Question: I'm using a view-based table view and don't want it to draw NSTextFields with white text color when it is selected.
I was not able to find a working solution. So any help is very appreciated.
Here is my problem:

I want the "Selection is white" text also be drawn in the default text color.
So far I figured out that
- 'tableView:viewForTableColumn:item:'- 'NSTextField'- 'NSTableView''selectionHighlightStyle''NSTableViewSelectionHighlightStyleNone''NSTableRowView''NSTableViewSelectionHighlightStyleNone'-
I couldn't figure out 'how' the text field gets the white color. I have overridden 'setTextColor:' and realized that it is never called when selection is changed. So I guess an NSAttributedString is built somewhere inside the NSTableView drawing/selecting routine.
Any help is very much appreciated.
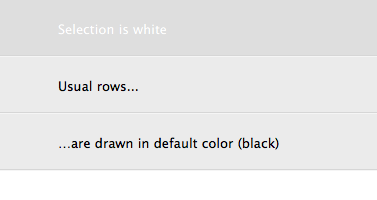
Answer: I found the answer. I had to subclass 'NSTableCellView' and override 'setBackgroundStyle:'. That's all!
'''
- (void)setBackgroundStyle:(NSBackgroundStyle)backgroundStyle {
[super setBackgroundStyle: NSBackgroundStyleLight];
}
'''